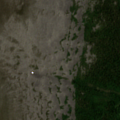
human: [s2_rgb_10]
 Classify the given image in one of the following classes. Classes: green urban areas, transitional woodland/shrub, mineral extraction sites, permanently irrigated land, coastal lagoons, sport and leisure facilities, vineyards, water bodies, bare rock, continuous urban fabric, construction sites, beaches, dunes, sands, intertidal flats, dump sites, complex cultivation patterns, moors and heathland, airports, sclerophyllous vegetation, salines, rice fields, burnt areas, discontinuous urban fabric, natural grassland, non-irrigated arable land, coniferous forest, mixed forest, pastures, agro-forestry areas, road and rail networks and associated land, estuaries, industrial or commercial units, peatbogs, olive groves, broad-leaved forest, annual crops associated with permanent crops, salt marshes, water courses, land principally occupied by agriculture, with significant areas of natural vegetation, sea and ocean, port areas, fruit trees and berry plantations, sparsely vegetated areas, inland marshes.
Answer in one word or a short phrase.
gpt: coniferous forest, bare rock